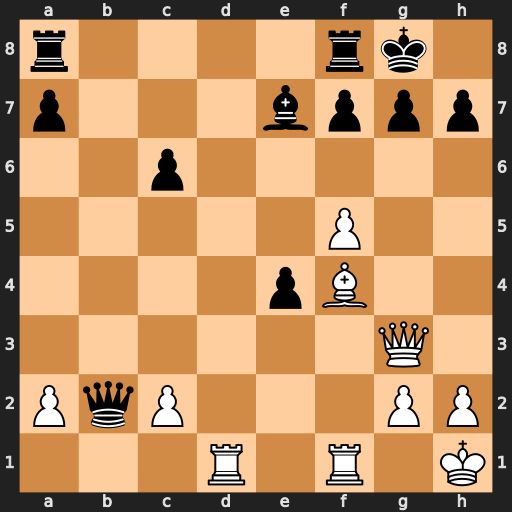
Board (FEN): r4rk1/p3bppp/2p5/5P2/4pB2/6Q1/PqP3PP/3R1R1K
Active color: w
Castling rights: -
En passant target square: -
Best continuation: Be5 Qxe5 Qxe5